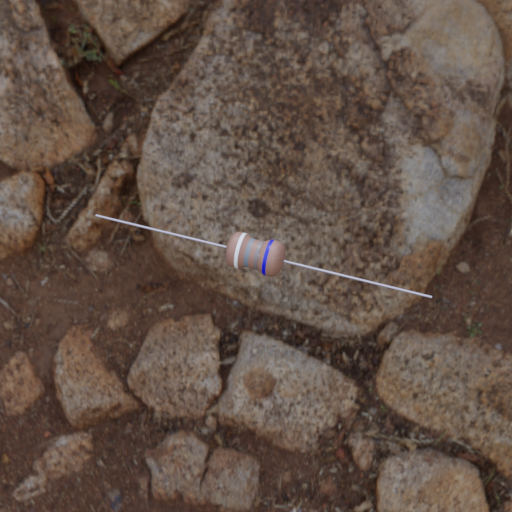
Resistor colour bands (in order): white, gray, gray, blue